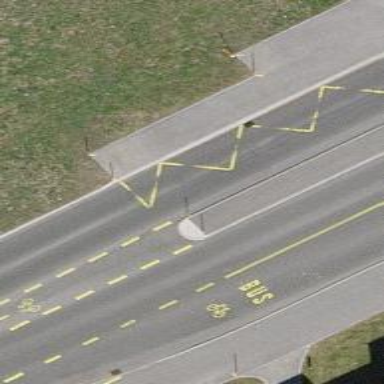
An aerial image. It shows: Public transport stop position.